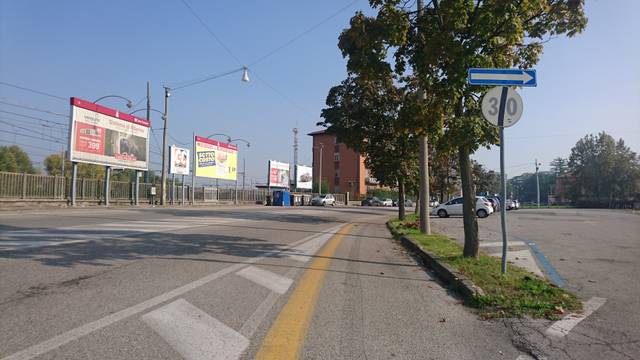
Region: Italy
Coordinates: 45.419, 11.873